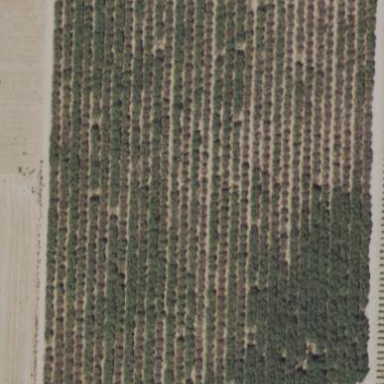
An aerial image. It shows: Orchard filled with almond trees.